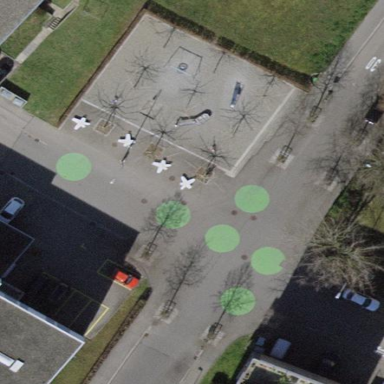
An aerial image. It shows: Playground area for leisure land.